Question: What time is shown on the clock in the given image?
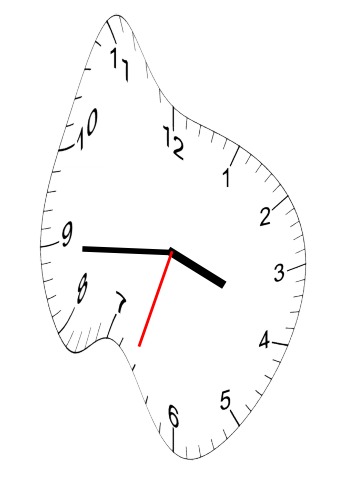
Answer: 03:44:33